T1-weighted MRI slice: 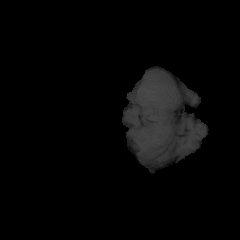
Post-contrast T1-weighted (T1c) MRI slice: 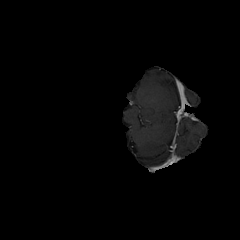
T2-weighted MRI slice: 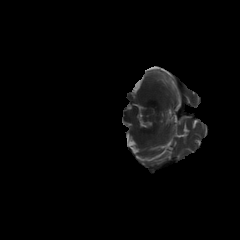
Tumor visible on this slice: no